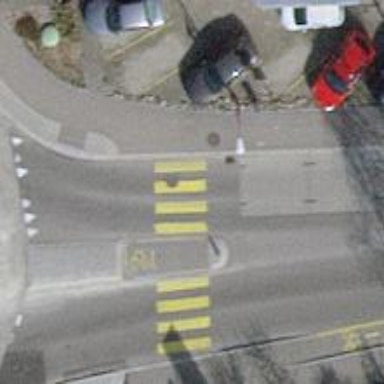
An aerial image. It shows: Kerb serving as barrier.